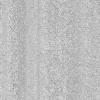
Atmospheric dust classification: dusty